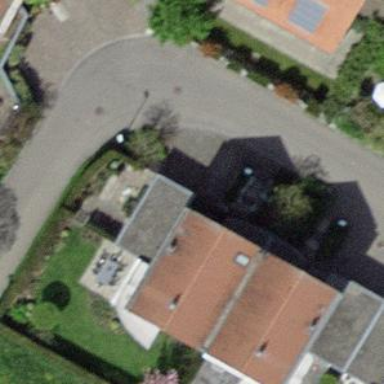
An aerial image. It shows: Simple house.